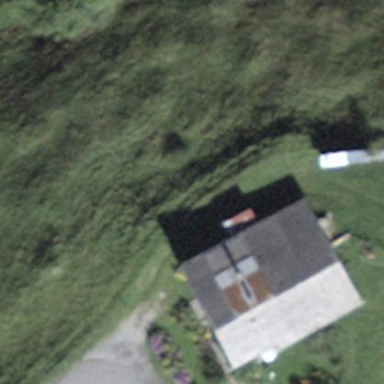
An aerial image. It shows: Cabin.